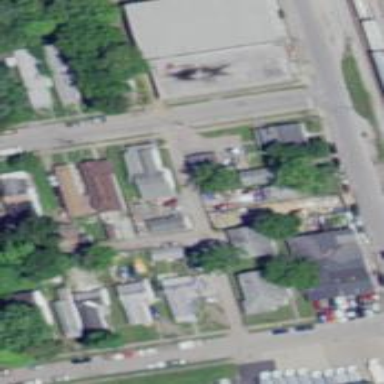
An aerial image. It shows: Alleyway designated as service road.